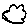
Label: cloud